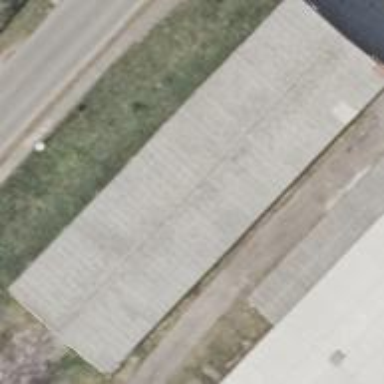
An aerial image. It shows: Industrial building.